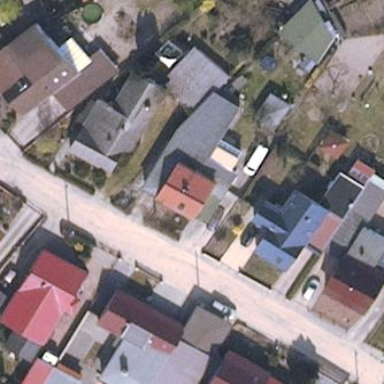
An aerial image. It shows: Detached building.